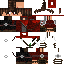
A female human skin with dark skin, wearing brown long hair dressed in a red hoodie and black pants, featuring a closed mouth.